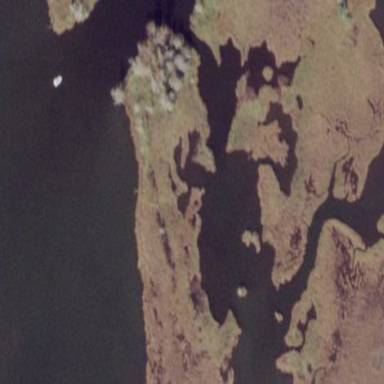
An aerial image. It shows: Saltmarsh wetland.